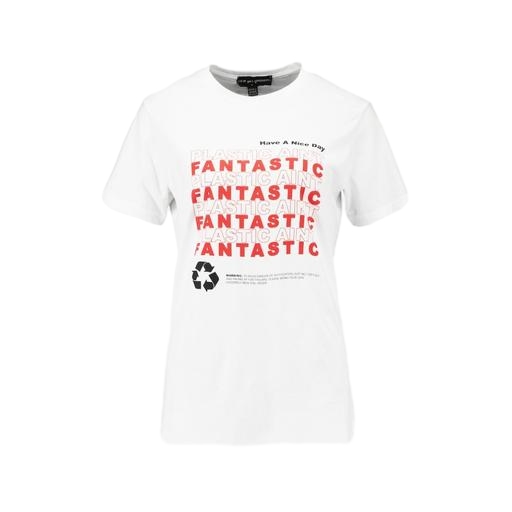
white graphic t-shirt only macy, white petite t-shirt only macy, red printed t-shirt only macy, white background